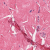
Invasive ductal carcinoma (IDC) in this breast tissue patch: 0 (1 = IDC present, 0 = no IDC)